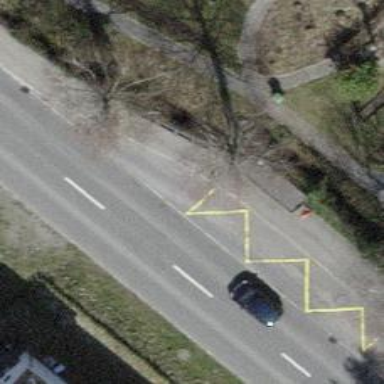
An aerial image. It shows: Public transport stop position.